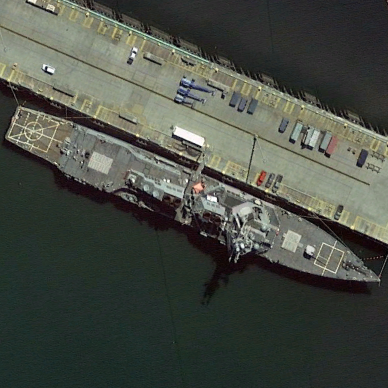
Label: destroyer